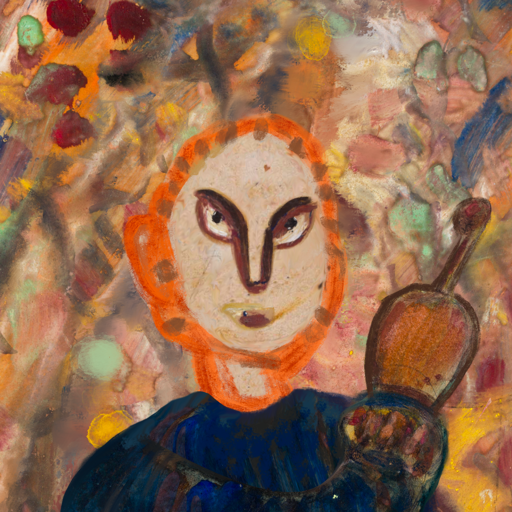
Background: Mother_And_Son_Mother, Head And Neck Front: Rupkatha, Face Front: After_Raid, Bust: Pipe, Hair Front: Blank, Head Accessory: Blank, Second Necklace: Blank, Necklace: Blank, Baby: Blank